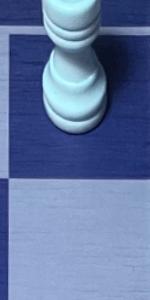
Label: Empty